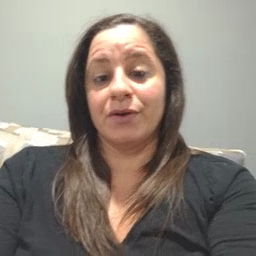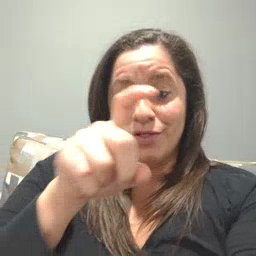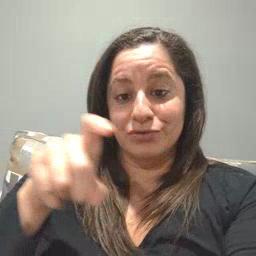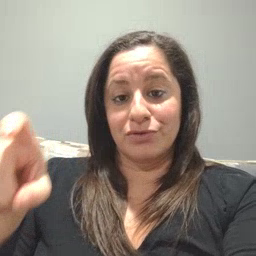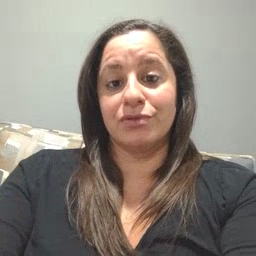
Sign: closet